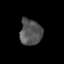
Tissue: lung
Cell type: T cells
Senescence score: 0.2262
Nuclear area (px): 563
Mean DAPI intensity: 83.636